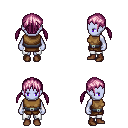
a pixel art fantasy rpg character, female body template, dark elf, purple skin, leather chest armor, white pants, pink twin-tailed hairstyle, brown shoes, four views (front, back, left, right), 2x2 character sprite sheet, small pixel art, hard edges, no anti-aliasing